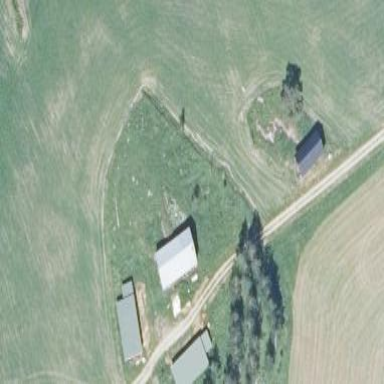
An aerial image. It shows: Farmyard area.